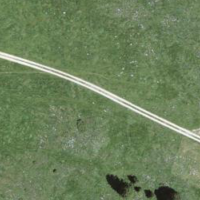
EUNIS habitat code: 23
Species observed at this site:
Gentiana verna